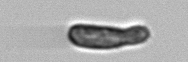
Label: Pseudochattonella_farcimen